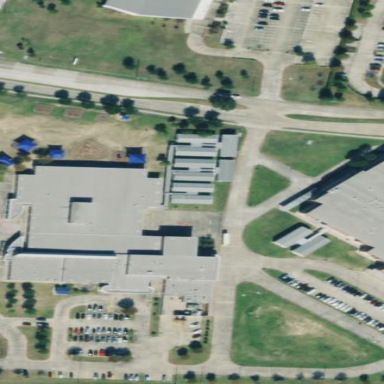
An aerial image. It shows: School building.